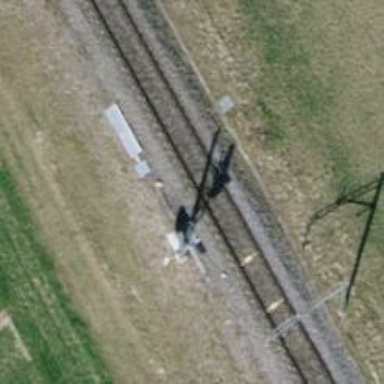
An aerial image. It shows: Railway signal.